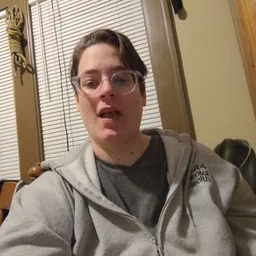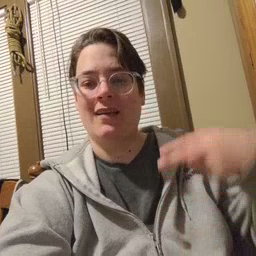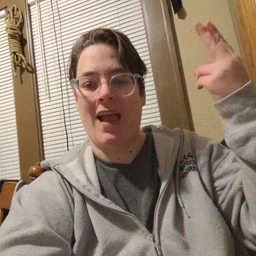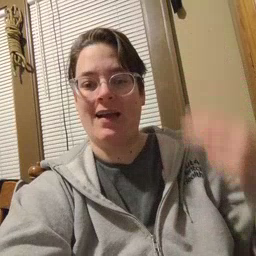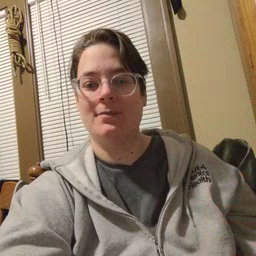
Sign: high